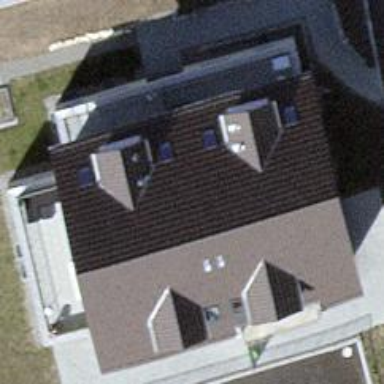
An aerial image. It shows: Gabled roof apartments building.